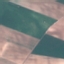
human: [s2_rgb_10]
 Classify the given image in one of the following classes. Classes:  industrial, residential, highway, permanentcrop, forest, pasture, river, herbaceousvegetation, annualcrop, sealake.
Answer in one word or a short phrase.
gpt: AnnualCrop